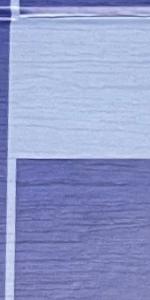
Label: Empty